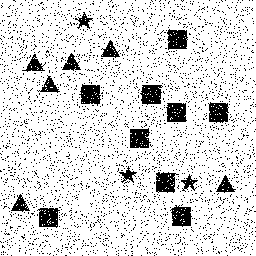
Squares: 9
Triangles: 6
Stars: 3
Total shapes: 18